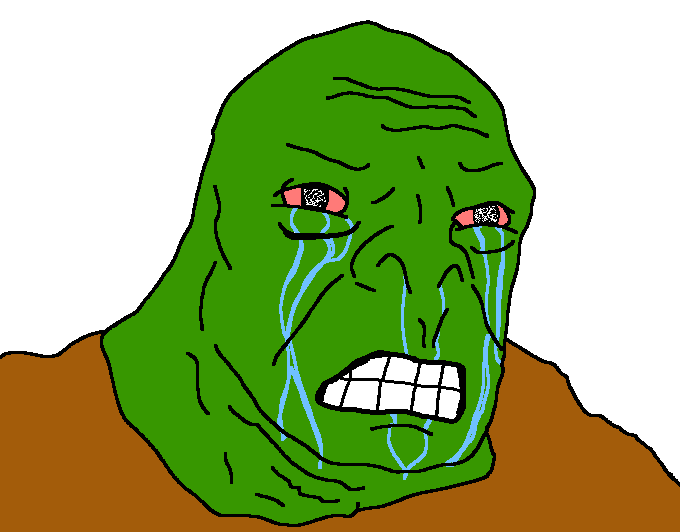
Label: 5_Craig